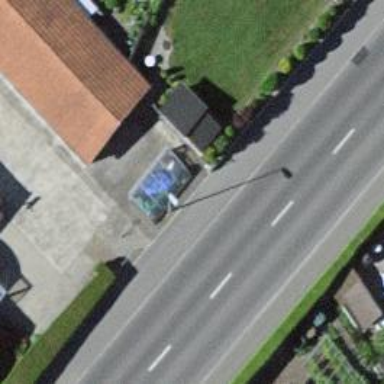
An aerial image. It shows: Sidewalk along the footway.